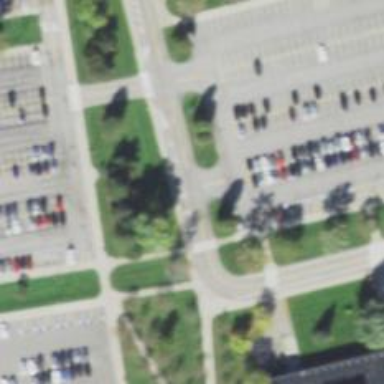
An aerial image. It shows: Service footway.